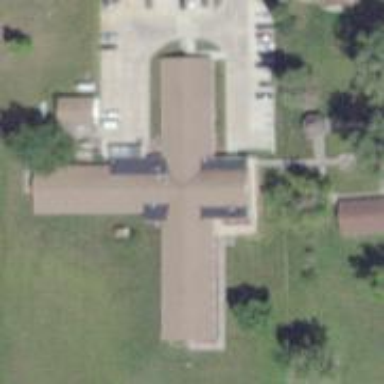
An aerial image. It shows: Nursing home.